Question: I am trying to match following formats:
'''
06142/898-301
+49 6142 898-301
'''
with this
'''
(([+][\d]{2}[ ])|0)([\d]{4}/)([/d]{2,}[.-])+
'''

<URL>
But after the area code before the '/' it won't match anymore. Why?
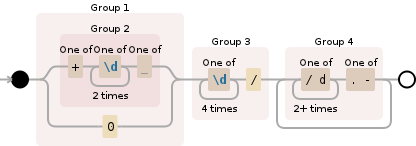
Answer: Looks like you want something more like this:
'''
^(\+\d{2} |0)\d{4}[/ ]\d{3}[.-]\d{3}$
'''
Example: <URL>
You don't need character classes defined for a single character, and you probably don't need all the capture groups either. I also added the anchor characters in there (^, $) but you can remove them if you're trying to pick this out of a larger string.